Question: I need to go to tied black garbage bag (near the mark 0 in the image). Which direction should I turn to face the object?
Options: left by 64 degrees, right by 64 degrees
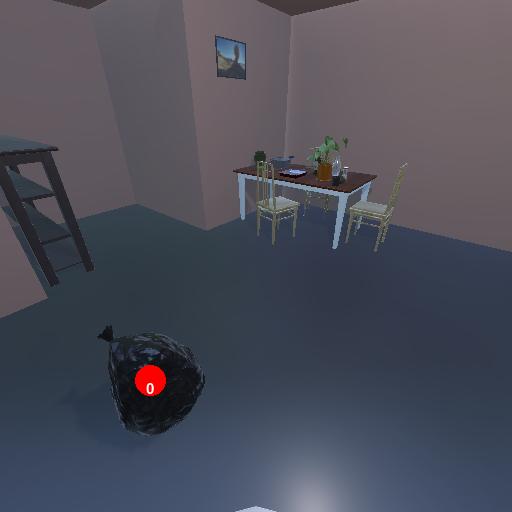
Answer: left by 64 degrees